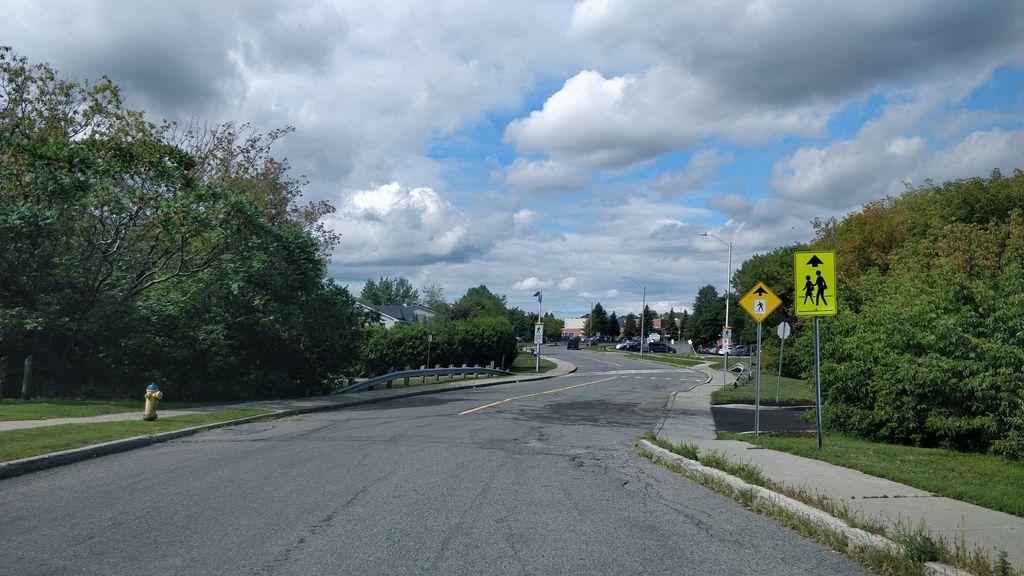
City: ottawa-gatineau